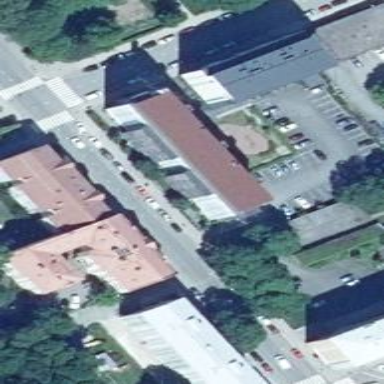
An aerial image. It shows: Modern apartment building with skillion metal roof in DarkSalmon color.